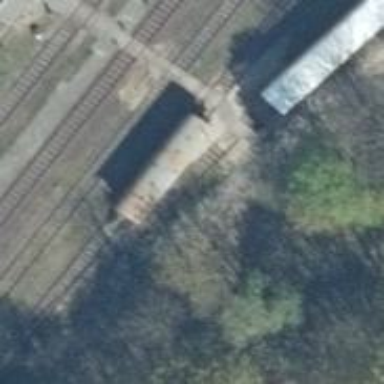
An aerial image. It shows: Historic hotel with railway car on display.